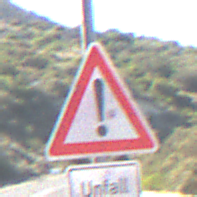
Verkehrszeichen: Gefahrenstelle
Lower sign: HinweiseAufGefahrenDurchVerbaleAngabe8
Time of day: MorningAfternoon
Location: Outdoor (Nature)
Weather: Clear
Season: NotSpecified
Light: Natural